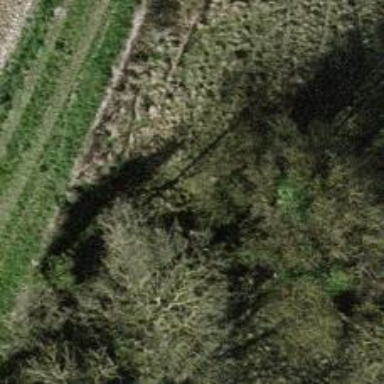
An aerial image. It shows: Hedge barrier.